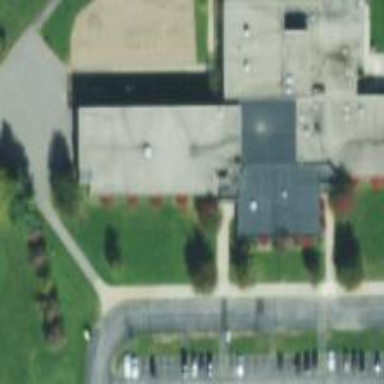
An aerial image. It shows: School building.